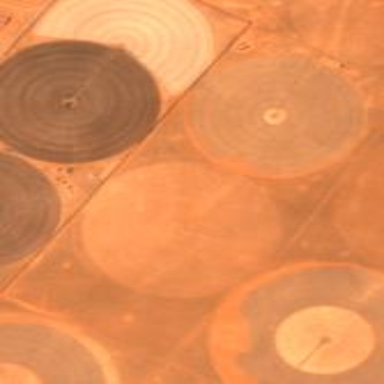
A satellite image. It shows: Pivot irrigation system.